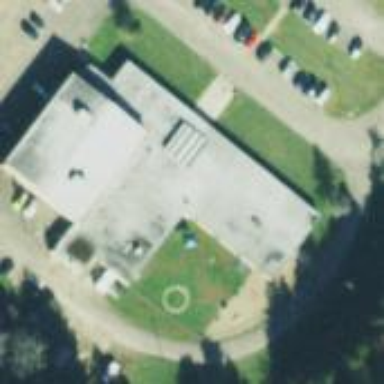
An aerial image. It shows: School building.